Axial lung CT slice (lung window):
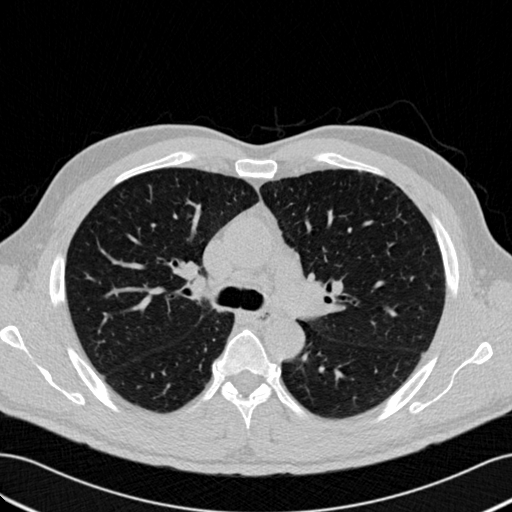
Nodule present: no